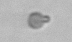
Label: nanoplankton_mix